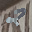
Label: 2